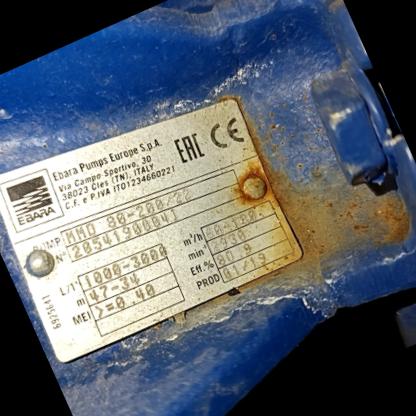
Klasa: tabliczka-znamionowa